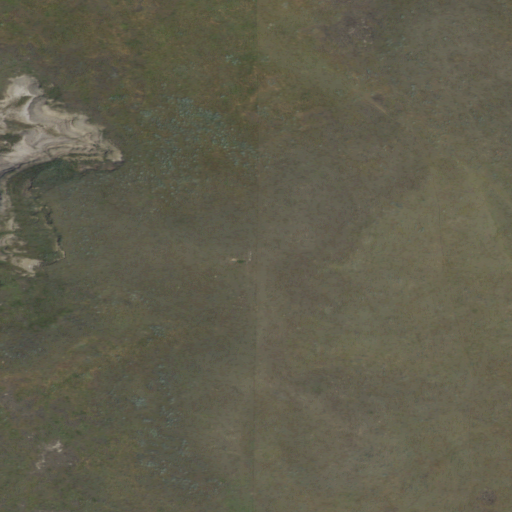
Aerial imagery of mountain in South Dakota named Cooper Hill containing grassland and shrub